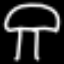
Label: mushroom